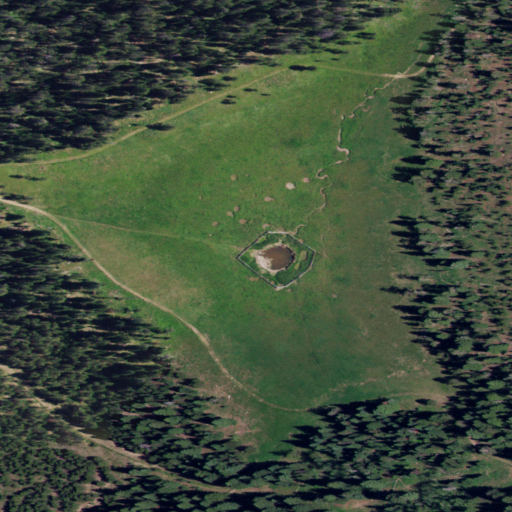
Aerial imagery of plain(s) in Idaho named Moonlight Meadow containing evergreen forest, shrub, open development, grassland, woody wetlands, mixed forest, and low intensity development